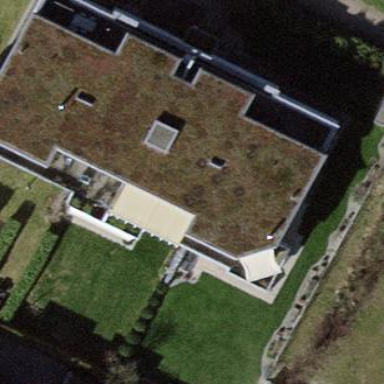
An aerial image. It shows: Flat-roofed building.